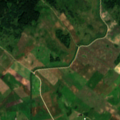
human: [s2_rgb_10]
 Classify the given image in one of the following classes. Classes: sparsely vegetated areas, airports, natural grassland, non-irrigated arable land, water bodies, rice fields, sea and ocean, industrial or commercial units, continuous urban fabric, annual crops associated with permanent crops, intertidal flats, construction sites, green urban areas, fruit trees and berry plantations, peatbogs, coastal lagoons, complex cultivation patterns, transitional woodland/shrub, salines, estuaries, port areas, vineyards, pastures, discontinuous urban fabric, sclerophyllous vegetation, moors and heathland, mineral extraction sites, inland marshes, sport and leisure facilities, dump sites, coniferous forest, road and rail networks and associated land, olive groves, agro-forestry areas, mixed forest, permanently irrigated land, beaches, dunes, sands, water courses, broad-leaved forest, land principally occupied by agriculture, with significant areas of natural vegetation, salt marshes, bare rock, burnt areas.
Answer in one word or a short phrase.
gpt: pastures, complex cultivation patterns, mixed forest, transitional woodland/shrub